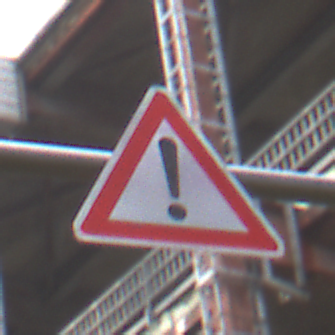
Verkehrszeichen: Gefahrenstelle
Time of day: MorningAfternoon
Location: Outdoor (Urban)
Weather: PartlyCloudy
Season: NotSpecified
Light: Natural